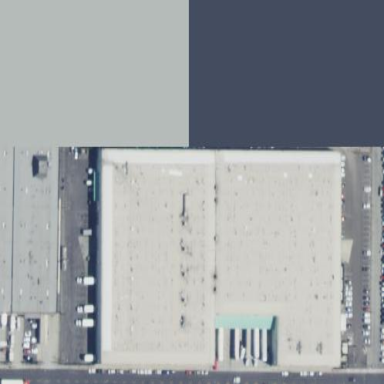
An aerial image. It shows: Warehouse building.